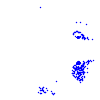
Particle: electron